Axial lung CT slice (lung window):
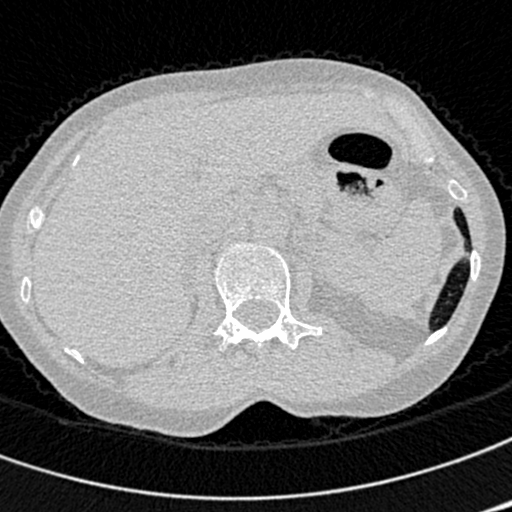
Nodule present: no